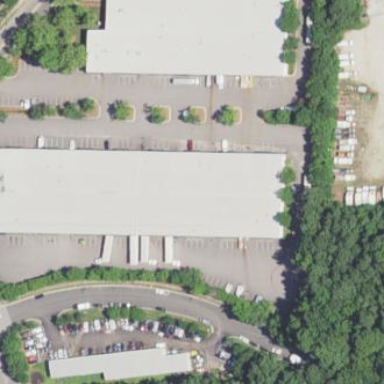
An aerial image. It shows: Commercial building.